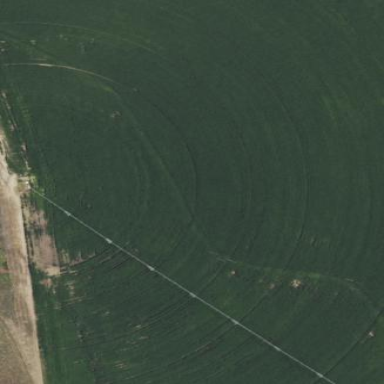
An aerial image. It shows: Farmland with pivot irrigation system.